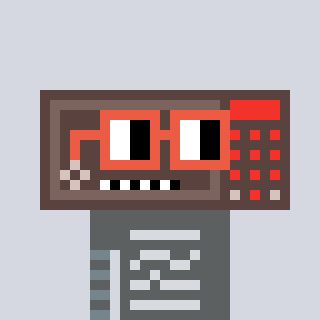
a pixel art character with square orange glasses, a wallsafe-shaped head and a darkbrown-colored body on a cool background